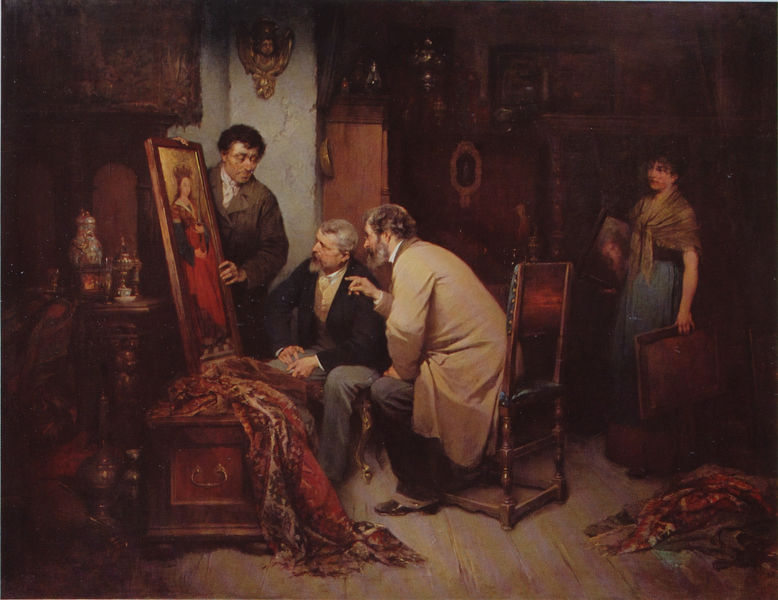
Titel: Beim Antiquitätenhändler (Franz von Defregger und Anton Seitz)
Künstler: Adolf Lüben
Standort: Süddeutschland
Institution: Privatbesitz
Schlagwörter: blau, dunkel, gemälde, gruppe, hand, mann, schatten, umhang, menschen, mädchen, sitzen, abend, braun, finger, frau, geste, hintergrund, holz, kleid, licht, männer, raum, stuhl, tisch, zimmer, gürtel, rot, schal, tuch, gespräch, herren, malerei, rock, teppich, alt, bart, bärte, regal, wand, halten, kragen, präsentation, rahmen, stehen, tragen, vollbart, bild, bildnis, innenraum, möbel, niederlande, portrait, porträt, spiegel, tischbein, vorhang, öl, boden, haare, interieur, mantel, sessel, stoff, stoffe, decke, händler, gebeugt, krone, genre, turm, engel, kanne, vase, taille, magd, bilder, schrank, violett, dielen, lanze, polster, sprechen, weib, holzboden, atelier, kerze, maler, dienstmädchen, vasen, stube, teppiche, zeigen, schwanger, wände, truhe, verkauf, kaffeekanne, künstler, schwert, brille, mäntel, leinwand, kiste, kunst, anschauen, betrachten, kasten, biedermeier, auktion, diskussion, mappe, teekanne, kaufen, heilige, samowar, leinwände, sammler, maria, madonna, gefäße, gemölde, antiquariat, goldgrund, kostbar, käufer, deckelvase, heiligenbild, wilhelm, antiquitäten, decken, kenner, barbara, begutachtung, hl. barbara, reppich, schummrig, wilhelm ii, geräte, mariendarstellung, madonnenbild, decketeppich, fänner, inspizieren, 3 männer eine frau, kommentieren, saon